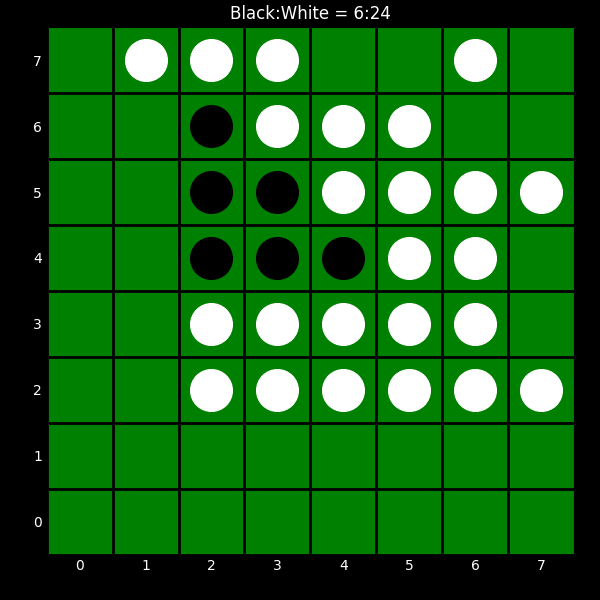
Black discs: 6
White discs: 24